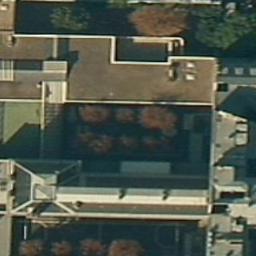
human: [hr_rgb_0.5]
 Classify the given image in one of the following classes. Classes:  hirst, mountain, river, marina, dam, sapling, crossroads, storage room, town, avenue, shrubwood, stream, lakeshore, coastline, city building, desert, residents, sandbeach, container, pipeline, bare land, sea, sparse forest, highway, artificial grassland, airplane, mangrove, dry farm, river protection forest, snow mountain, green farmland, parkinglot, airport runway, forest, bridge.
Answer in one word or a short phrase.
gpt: city building